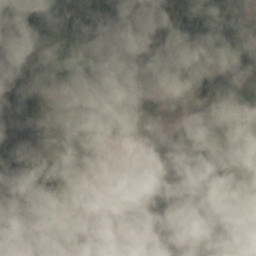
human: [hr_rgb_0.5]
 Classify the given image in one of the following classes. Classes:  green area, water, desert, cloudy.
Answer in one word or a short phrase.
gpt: cloudy